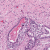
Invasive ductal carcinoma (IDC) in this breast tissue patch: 1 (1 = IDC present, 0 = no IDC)